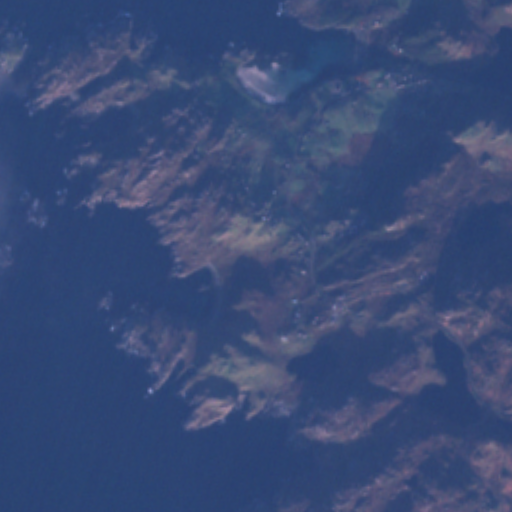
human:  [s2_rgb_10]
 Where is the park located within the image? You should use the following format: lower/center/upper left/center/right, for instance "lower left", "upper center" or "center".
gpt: The park is located in the center right of the image.
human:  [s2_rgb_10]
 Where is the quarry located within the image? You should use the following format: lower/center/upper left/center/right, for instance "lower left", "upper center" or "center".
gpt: The quarry is located in the center right of the image.
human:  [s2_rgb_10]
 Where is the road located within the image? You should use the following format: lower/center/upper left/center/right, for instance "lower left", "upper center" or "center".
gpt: There is no road in the image.